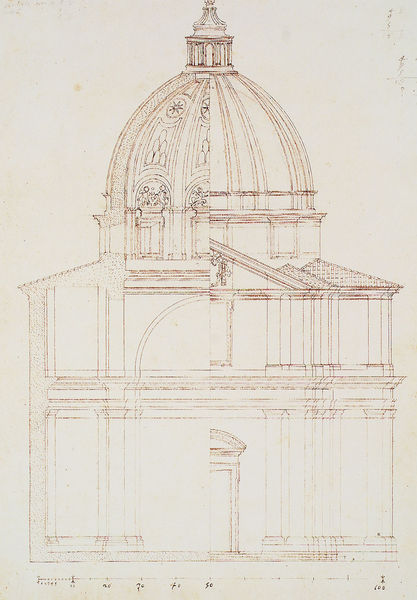
Titel: San Tommaso da Villanova
Künstler: Giovanni Lorenzo Bernini
Standort: Rom, Castel Gandolfo (EU - I - Latium)
Schlagwörter: laterne, schmuck, säulen, zeichnung, dach, architektur, innenraum, kirche, renaissance, fassade, italien, grafik, kuppel, verzierung, portal, gesims, florenz, plan, stockwerke, streben, querschnitt, ebenen, grundriss, aufriss, maßstab, außenansicht, zentralbau, säulem, ausschmückung, aufmaß